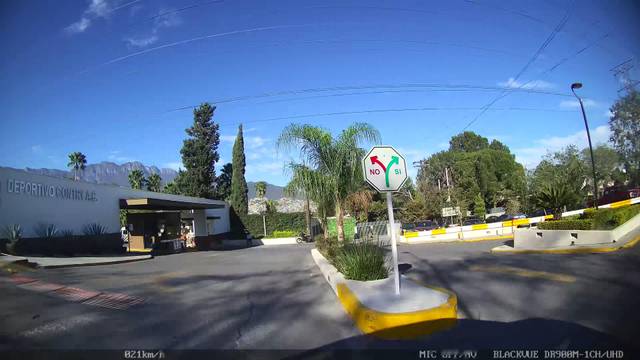
Region: Mexico
Coordinates: 25.631, -100.269